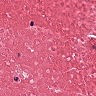
Metastatic tissue present: no